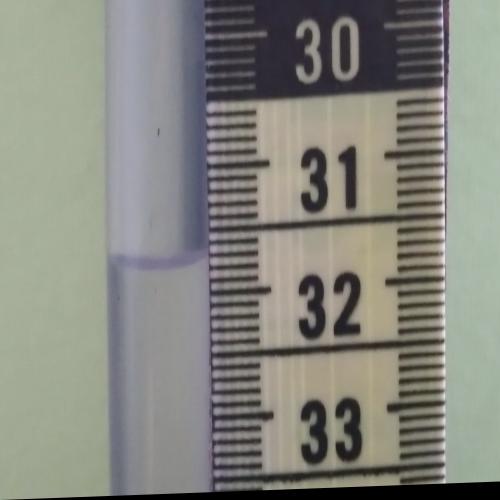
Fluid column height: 31.7 cm